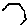
Label: hexagon